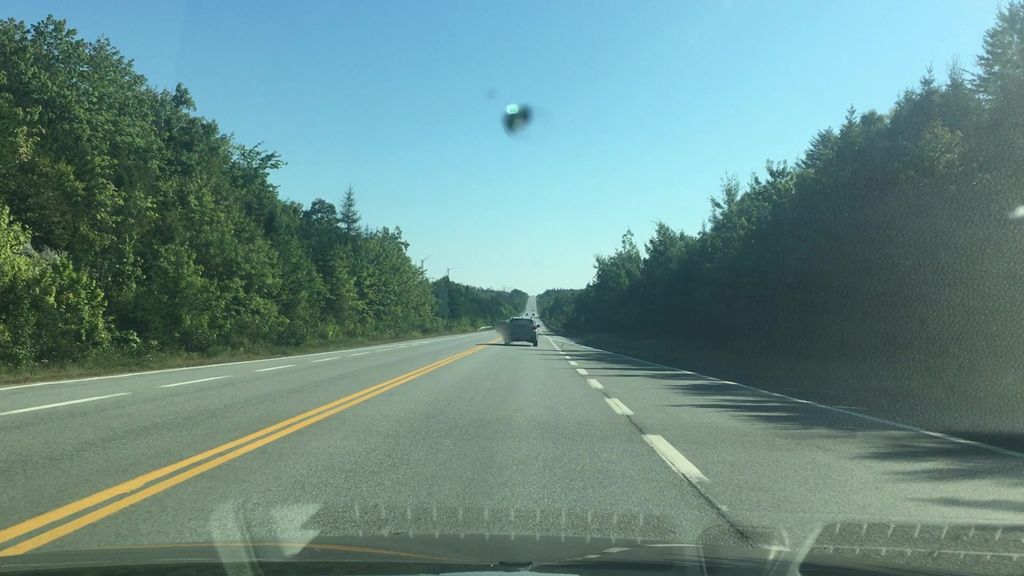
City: halifax